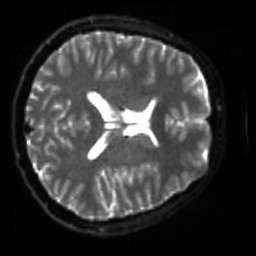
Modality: sbref
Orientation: axial
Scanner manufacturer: siemens
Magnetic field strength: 3 T
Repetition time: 4 s
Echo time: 0.0594 s